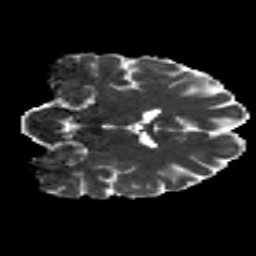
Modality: MD
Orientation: coronal
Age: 26
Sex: male
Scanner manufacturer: siemens
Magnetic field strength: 3 T
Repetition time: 8.8 s
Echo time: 0.085 s